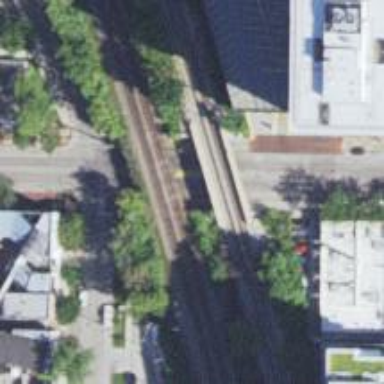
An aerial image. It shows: Bridge with electrified rail.